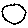
Label: circle